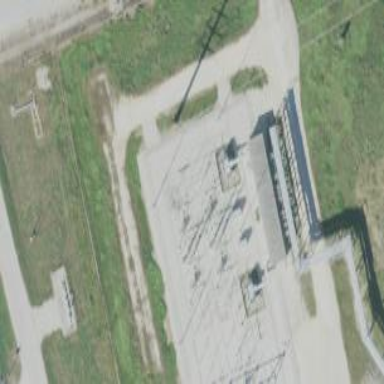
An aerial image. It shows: Switch used for power control.